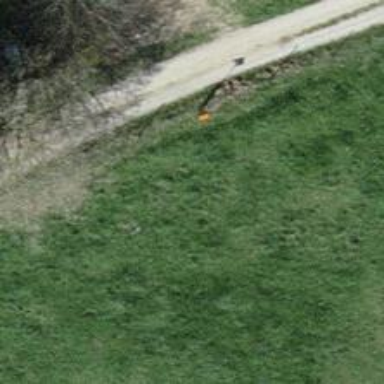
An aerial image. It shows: Pipeline marker.